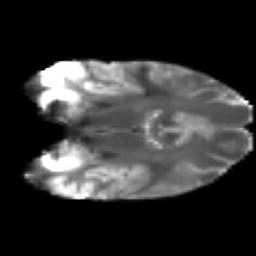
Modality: T2w
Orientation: coronal
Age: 24
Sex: male
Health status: healthy
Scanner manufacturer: philips
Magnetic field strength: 3 T
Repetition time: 4.293 s
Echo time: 0.09797 s